This plot shows a bearing's acceleration signal over time (raw waveform). Based on the visible evidence, which condition applies: normal, inner_race, outer_race, ball?
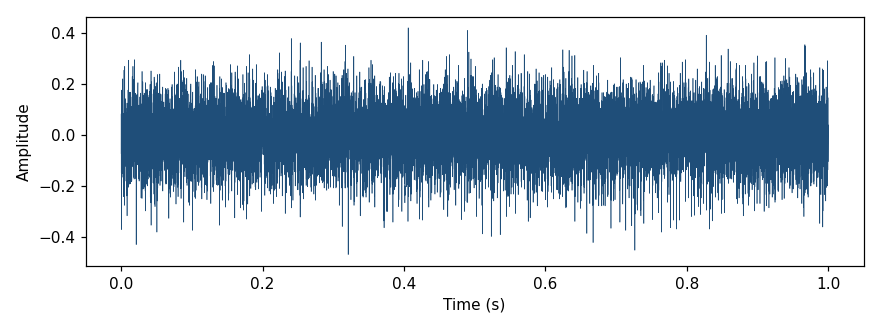
Answer: outer_race